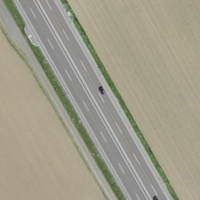
EUNIS habitat code: 57
Species observed at this site:
Chroicocephalus ridibundus
Corvus corone
Ardea alba
Milvus milvus
Columba livia
Buteo buteo
Falco tinnunculus